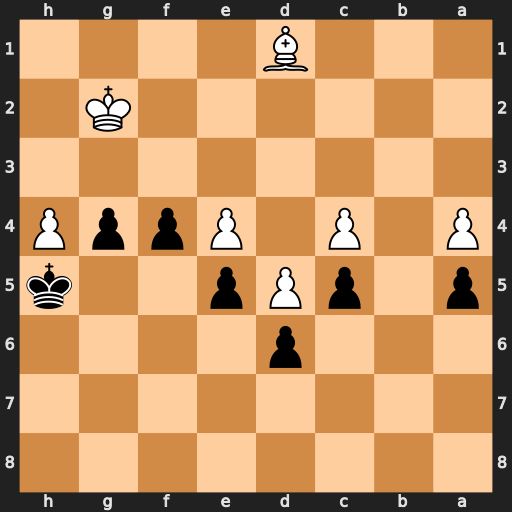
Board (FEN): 8/8/3p4/p1pPp2k/P1P1PppP/8/6K1/3B4
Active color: b
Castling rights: -
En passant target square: -
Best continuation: Kxh4 Be2 f3+ Bxf3 gxf3+